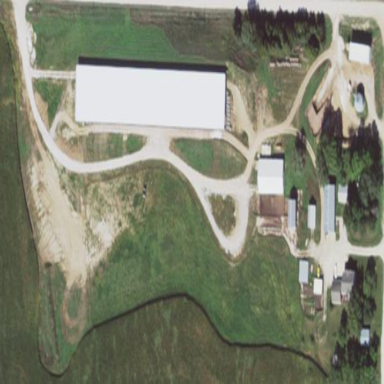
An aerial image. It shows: Farmyard area.